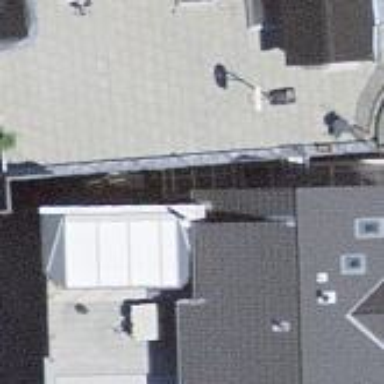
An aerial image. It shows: Residential building with car wash facility.